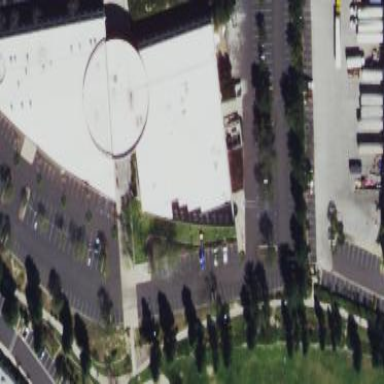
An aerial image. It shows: Clinic building providing healthcare services.